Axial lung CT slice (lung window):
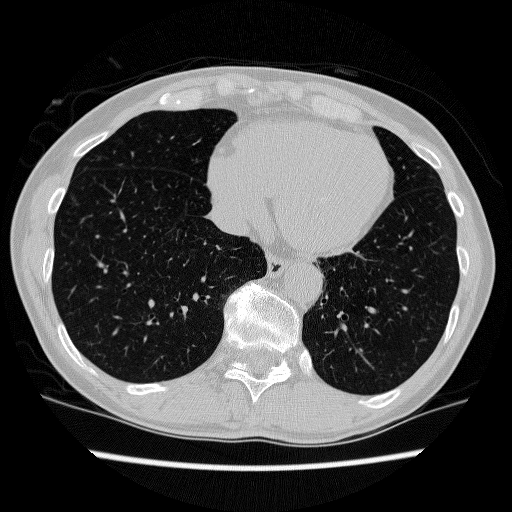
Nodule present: no